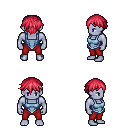
a pixel art fantasy rpg character, male body template, dark elf, purple skin, blue vest, red pants, ruby red short bangs hairstyle, four views (front, back, left, right), 2x2 character sprite sheet, small pixel art, hard edges, no anti-aliasing